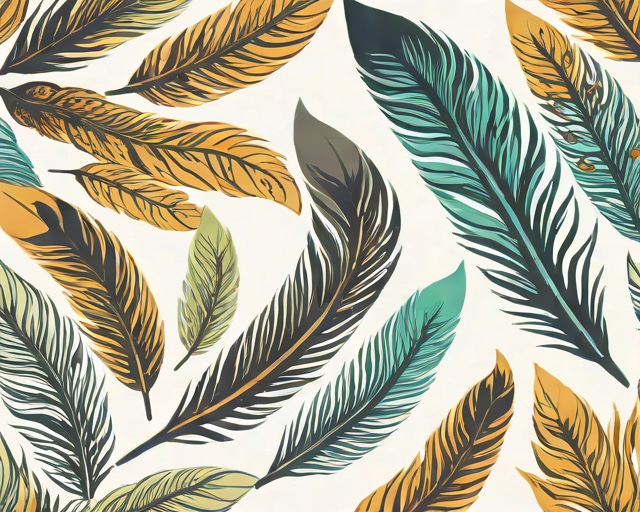
Category: Sympathy